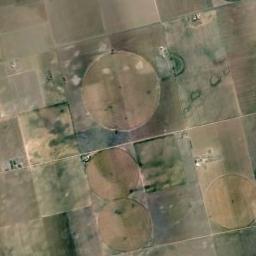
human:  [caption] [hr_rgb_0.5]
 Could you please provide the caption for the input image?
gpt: Some bare circle farmland are in the bare land .

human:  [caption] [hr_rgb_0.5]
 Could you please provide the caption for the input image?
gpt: Round fields are empty .

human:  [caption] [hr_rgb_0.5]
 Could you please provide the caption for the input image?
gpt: Four khakis of different sizes are mixed with circular and rectangular fields .

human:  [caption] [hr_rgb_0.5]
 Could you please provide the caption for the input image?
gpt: Four khaki circular farmlands with different radii are surrounded by some square farmlands .

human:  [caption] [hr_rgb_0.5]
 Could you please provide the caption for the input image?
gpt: There are several untilled circular farmlands among some rectangle farmlands .